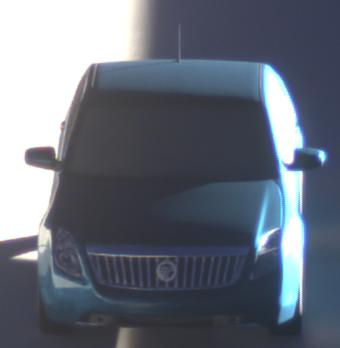
Make: Mercury
Model: Milan
Detailed model: -
Model produced from: 2009
Model produced until: 2010
Doors: 4
Color: blue
Road condition: dry road
Daytime: sunrise or sunset
Contrast: high contrast